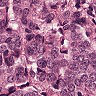
Metastatic tissue present: yes